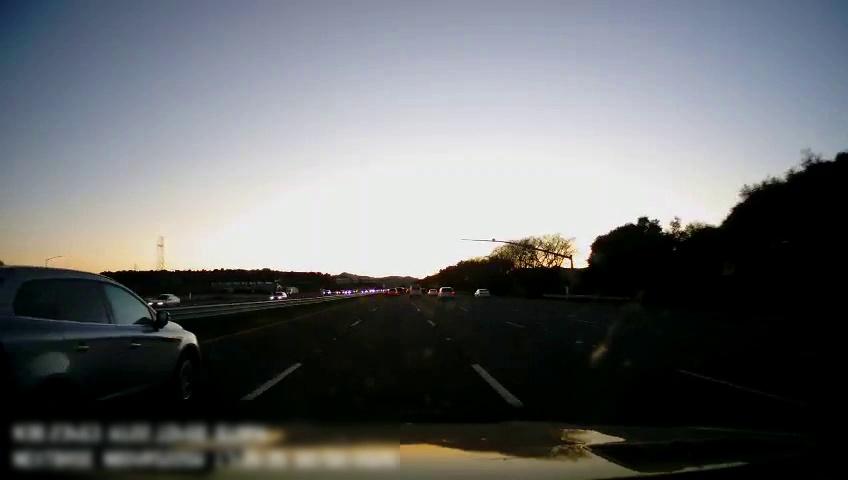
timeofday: Dusk/Dawn/Twilight
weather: Sunny
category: Drivable Space
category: Vehicles | Car
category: Vehicles | Car
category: Vehicles | Car
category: Vehicles | Car
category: Vehicles | SUV
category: Vehicles | Car
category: Vehicles | Van
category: Vehicles | SUV
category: Lanes | Alternate Lane
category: Lanes | Current Lane
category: Lanes | Current Lane
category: Lanes | Alternate Lane
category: Lanes | Alternate Lane